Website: ulta-beauty
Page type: payment
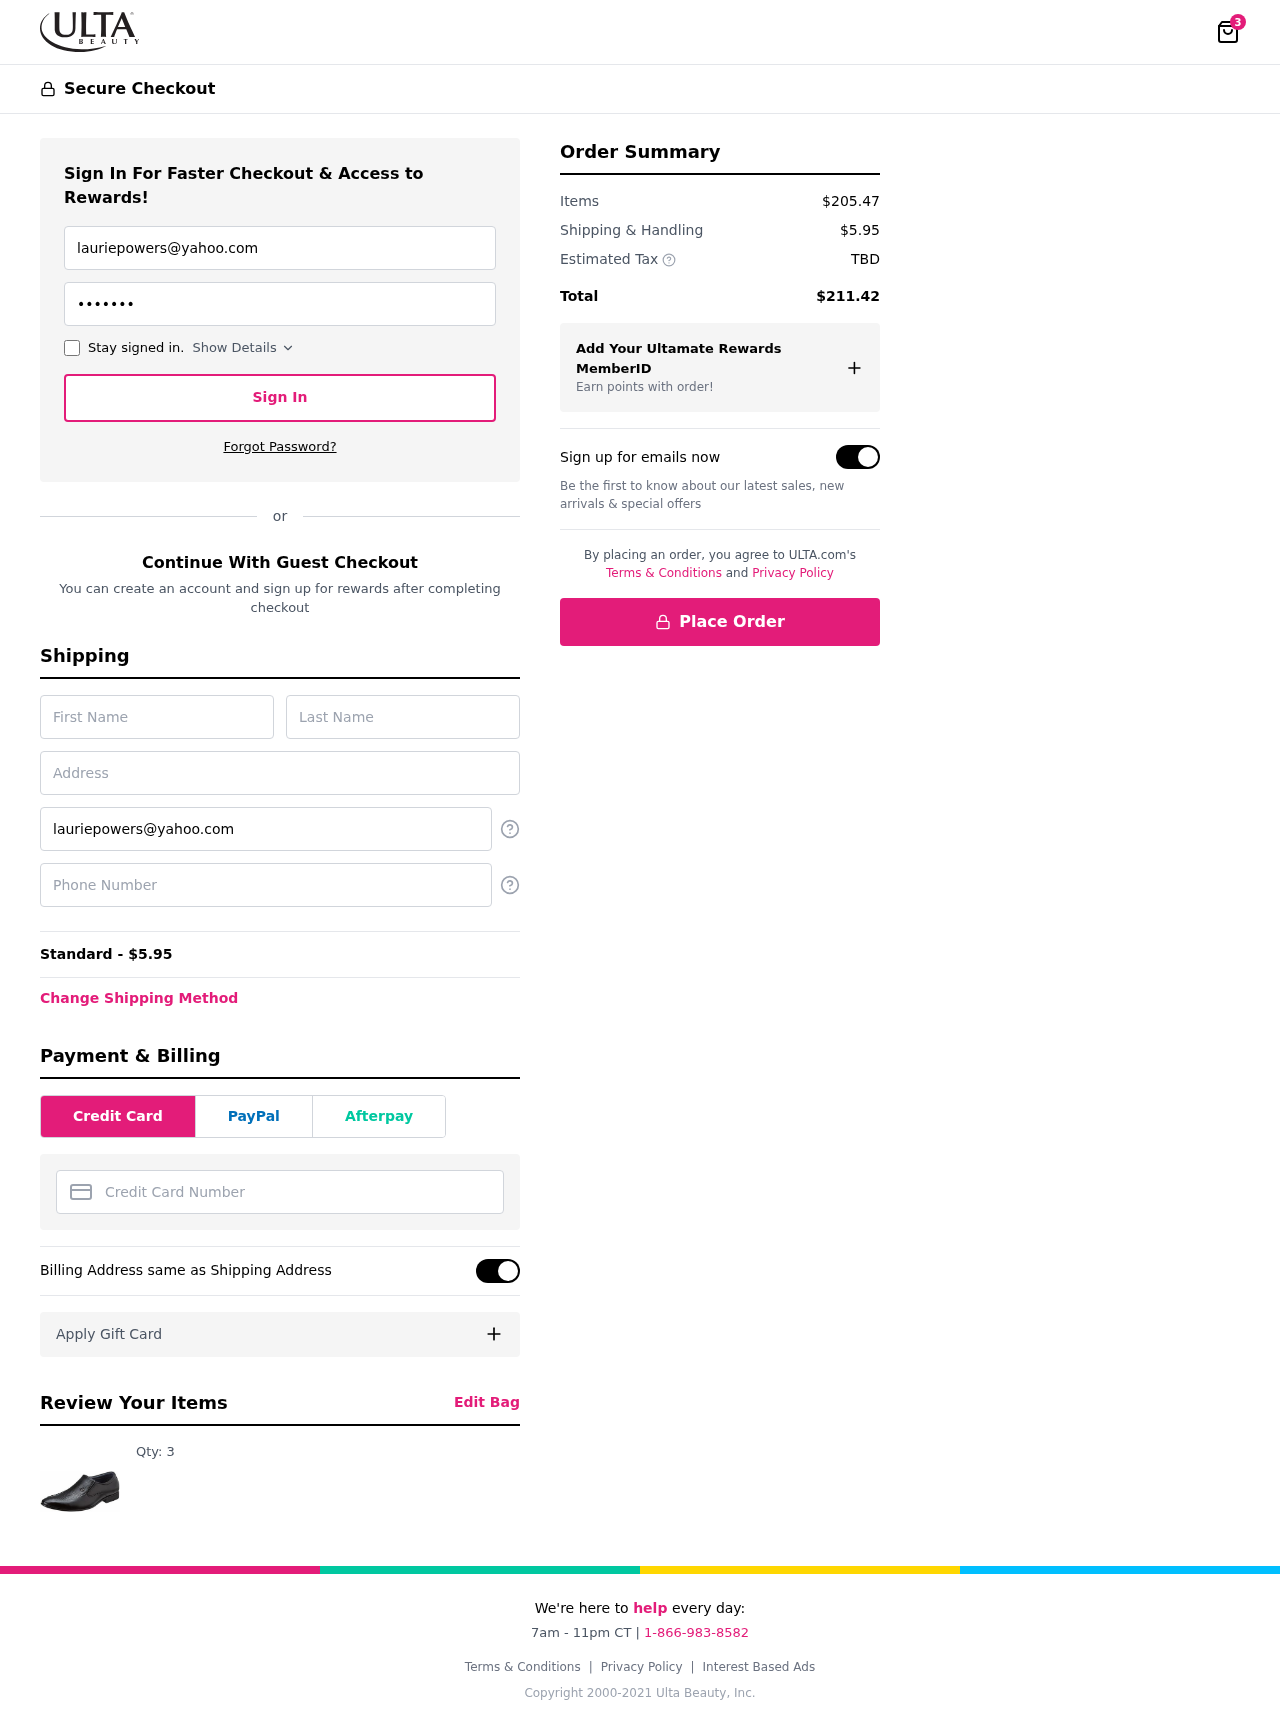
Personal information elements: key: PII_CARD_NUMBER
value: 6572 9466 7116 8457
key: PII_EMAIL
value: lauriepowers@yahoo.com
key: PII_FIRSTNAME
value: Laurie
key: PII_LASTNAME
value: Powers
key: PII_PHONE
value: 3345074517
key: PII_STREET
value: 3540 Sharon Streets
Product elements: key: PRODUCT1_QUANTITY
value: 3
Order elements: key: ORDER_NUM_ITEMS
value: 3
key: ORDER_SHIPPING_COST
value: $5.95
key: ORDER_SHIPPING_COST
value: Standard - $5.95
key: ORDER_SUBTOTAL
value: $205.47
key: ORDER_TAX
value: TBD
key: ORDER_TOTAL
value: $211.42